Question: I'm not sure how this happened, but all of a sudden the Facebook "authorize this app" dialogue view is now in French. Any idea how this may have occurred?

thanks for any help.
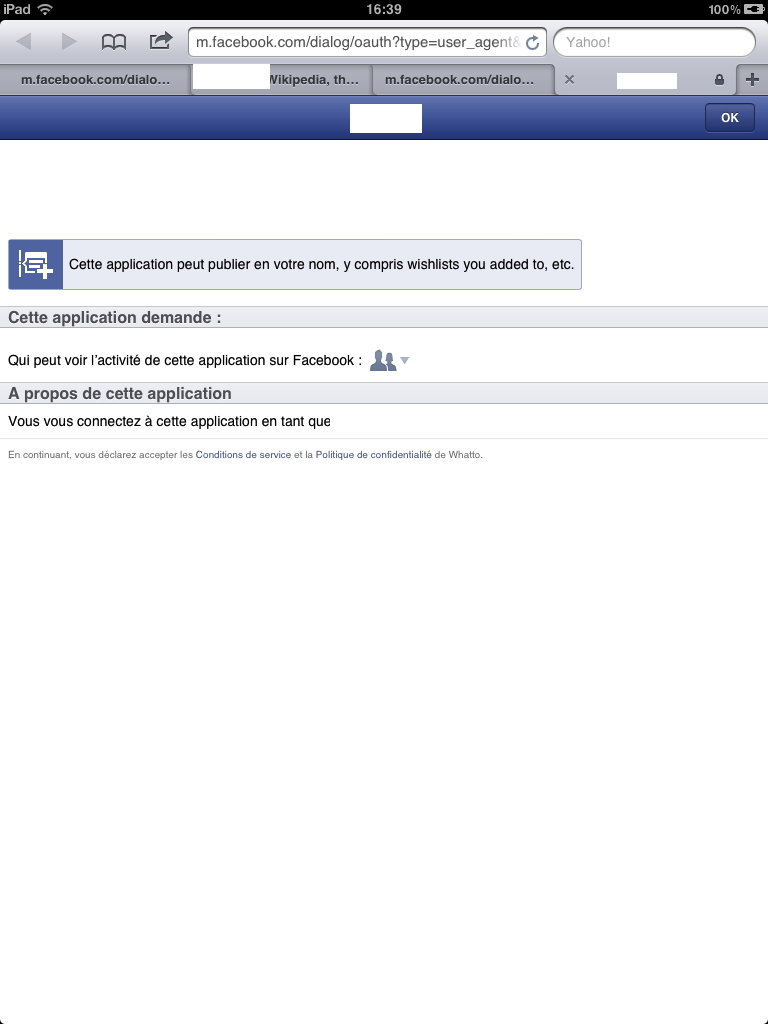
Answer: it's a Facebook bug...
this morning it was setted to indonesian, calling it from italy and germany...
we saw a lot of Facebook developers discussing about it in their forums... so nothing much we can do from our apps...